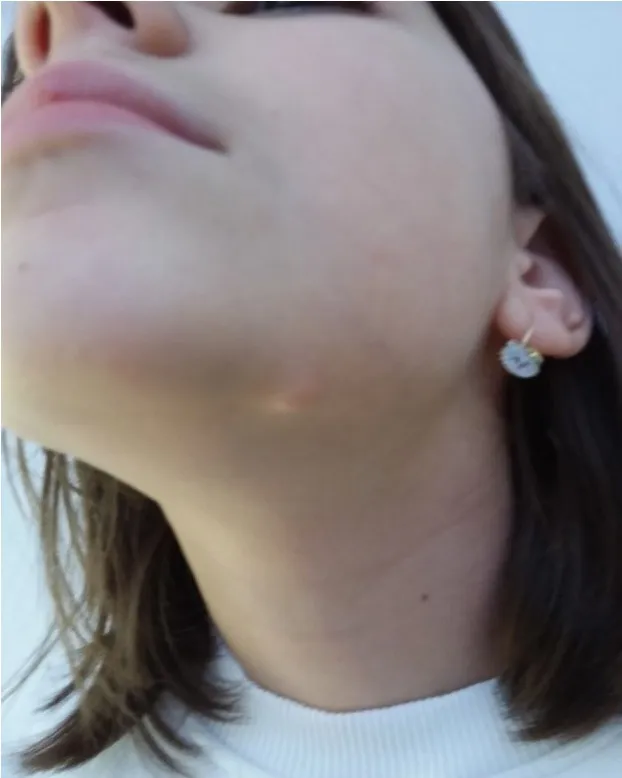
Well-defined, skin-colored, nodular lesion beneath the left mandible.
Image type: medical_photograph (skin_photograph)